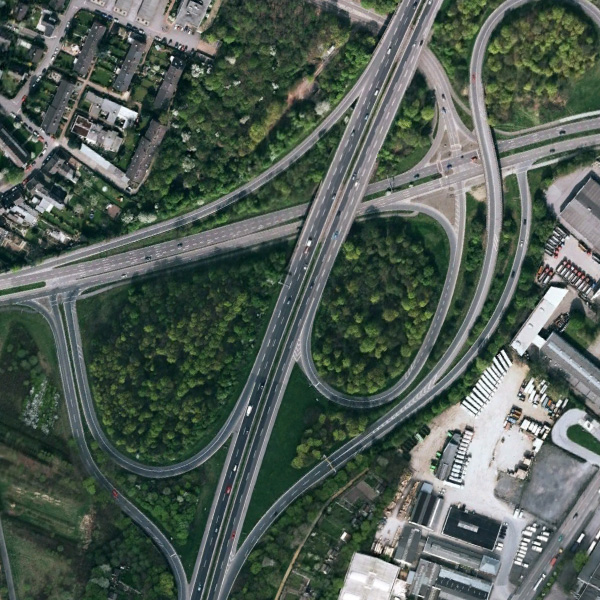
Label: Viaduct